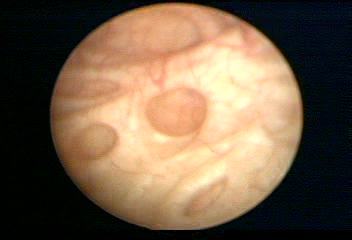
Modality: WLC
Class: Normal mucosa
Bladder cancer association: No